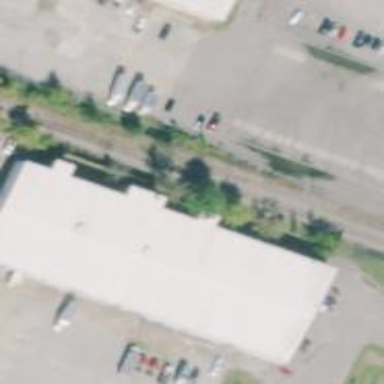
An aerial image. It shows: Disused railway yard.